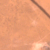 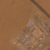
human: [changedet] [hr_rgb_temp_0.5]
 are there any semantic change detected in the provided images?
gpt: A few houses have been created near the road.